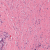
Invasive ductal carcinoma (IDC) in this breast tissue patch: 1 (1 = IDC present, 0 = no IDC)